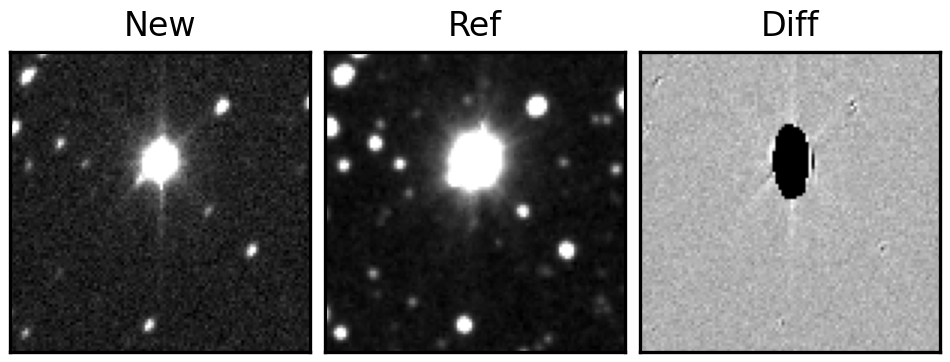
Label: bogus